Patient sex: M
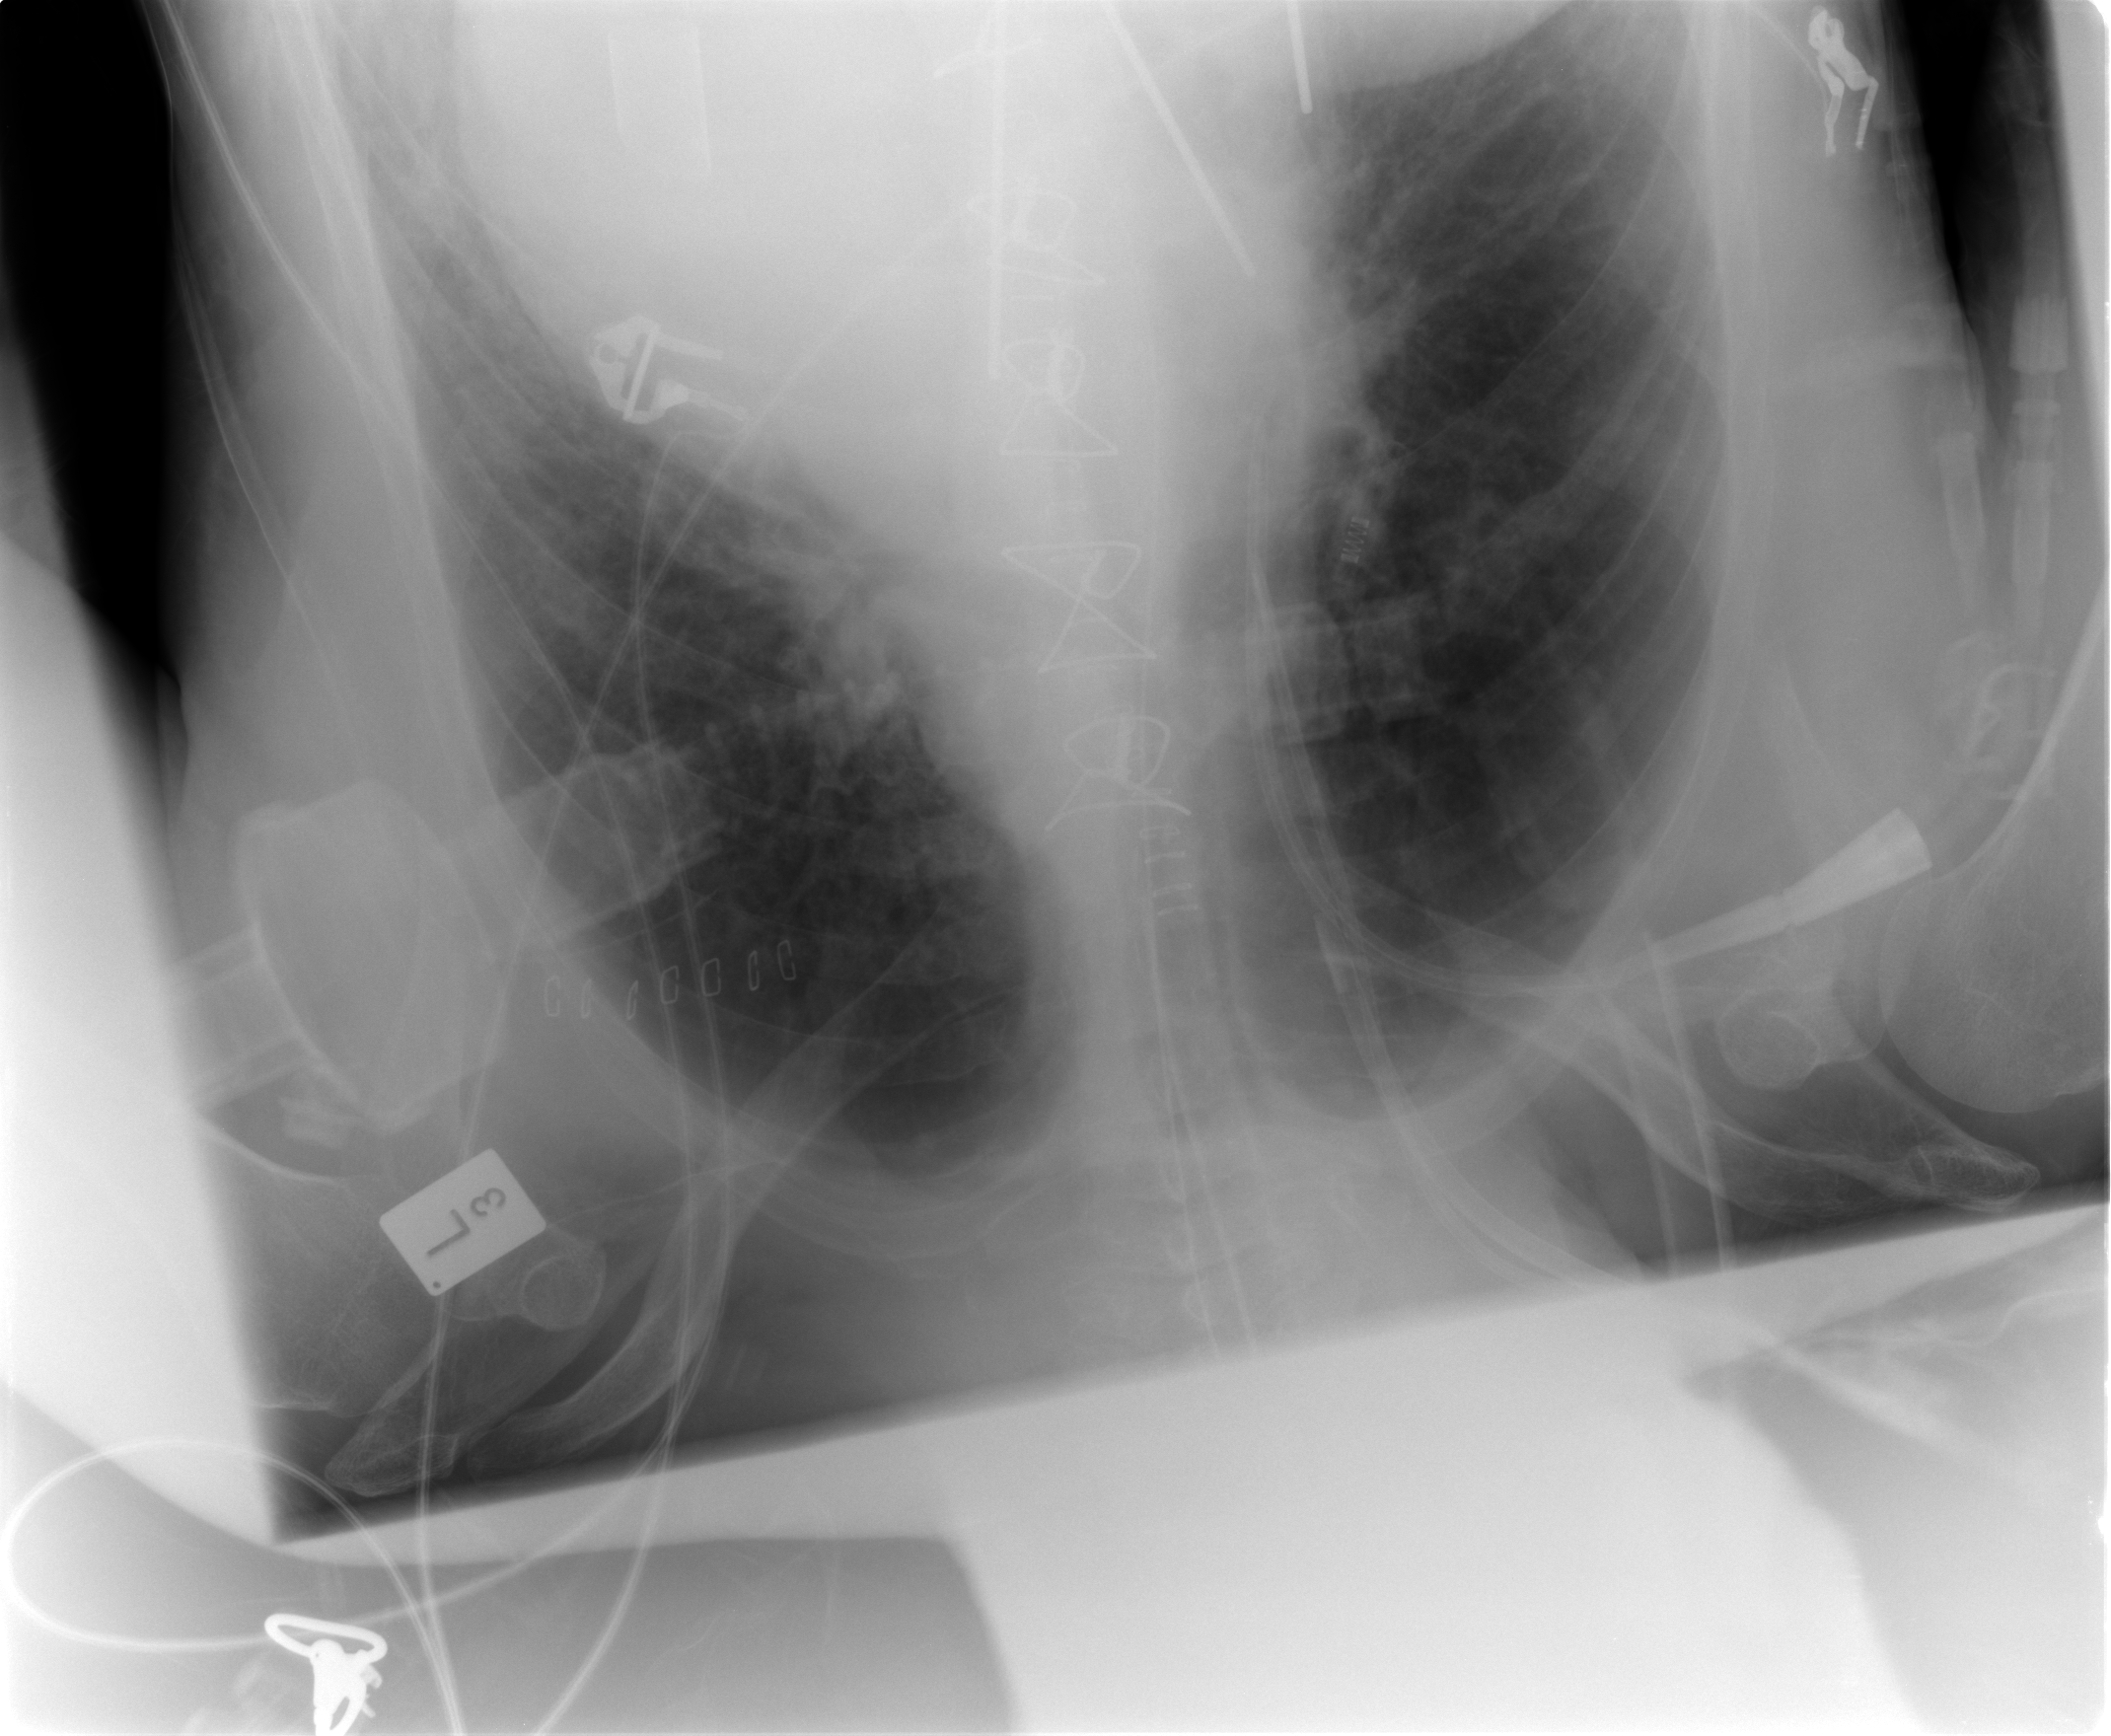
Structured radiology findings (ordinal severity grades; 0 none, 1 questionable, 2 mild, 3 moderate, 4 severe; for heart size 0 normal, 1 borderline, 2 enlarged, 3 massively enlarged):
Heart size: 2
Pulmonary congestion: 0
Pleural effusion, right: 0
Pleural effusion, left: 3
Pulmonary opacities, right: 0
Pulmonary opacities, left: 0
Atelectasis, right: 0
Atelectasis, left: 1